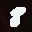
Label: 8